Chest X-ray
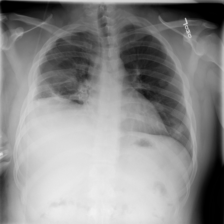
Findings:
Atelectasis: negative
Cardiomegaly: negative
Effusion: negative
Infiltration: negative
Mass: negative
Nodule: negative
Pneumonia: negative
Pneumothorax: positive
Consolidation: negative
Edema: negative
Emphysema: negative
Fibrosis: negative
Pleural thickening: negative
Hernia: negative